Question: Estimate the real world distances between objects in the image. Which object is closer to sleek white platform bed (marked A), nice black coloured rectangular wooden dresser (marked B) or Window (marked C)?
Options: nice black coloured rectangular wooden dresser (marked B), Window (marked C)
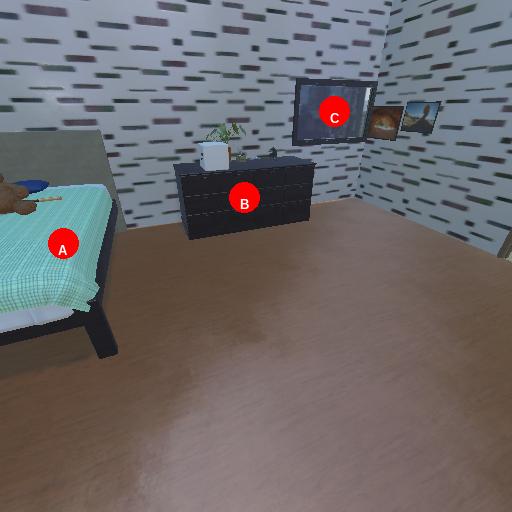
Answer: nice black coloured rectangular wooden dresser (marked B)